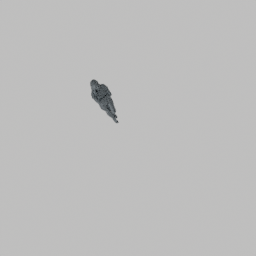
Label: people